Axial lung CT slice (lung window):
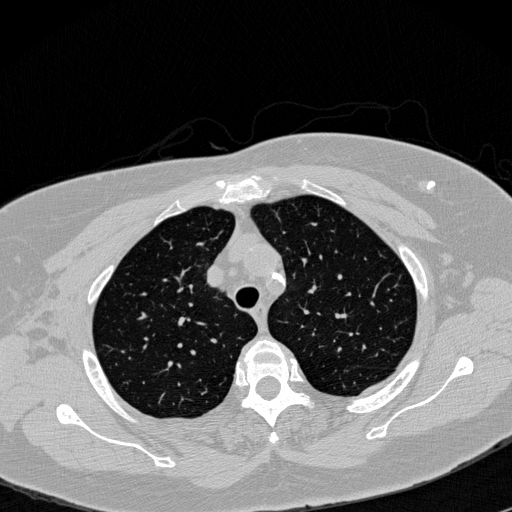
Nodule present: no